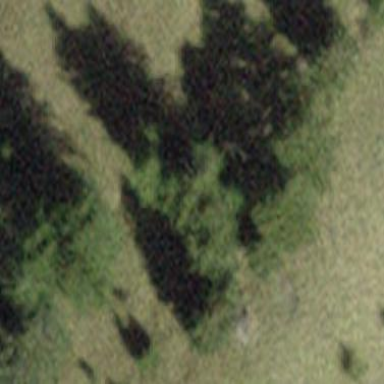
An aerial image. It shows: Forest area.